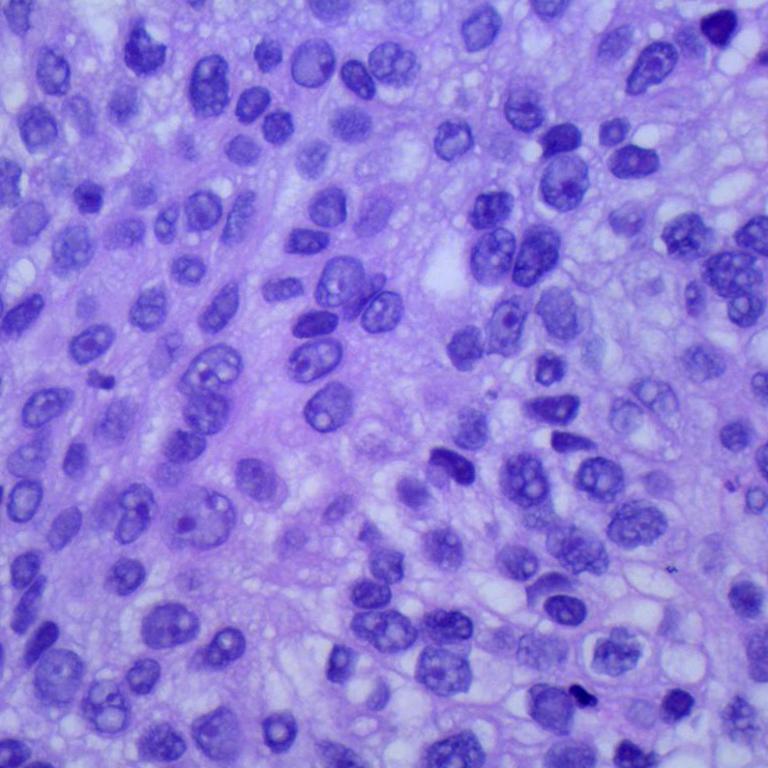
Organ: lung
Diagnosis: squamous carcinomas